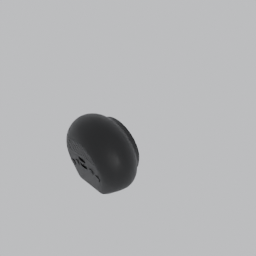
Label: electronics